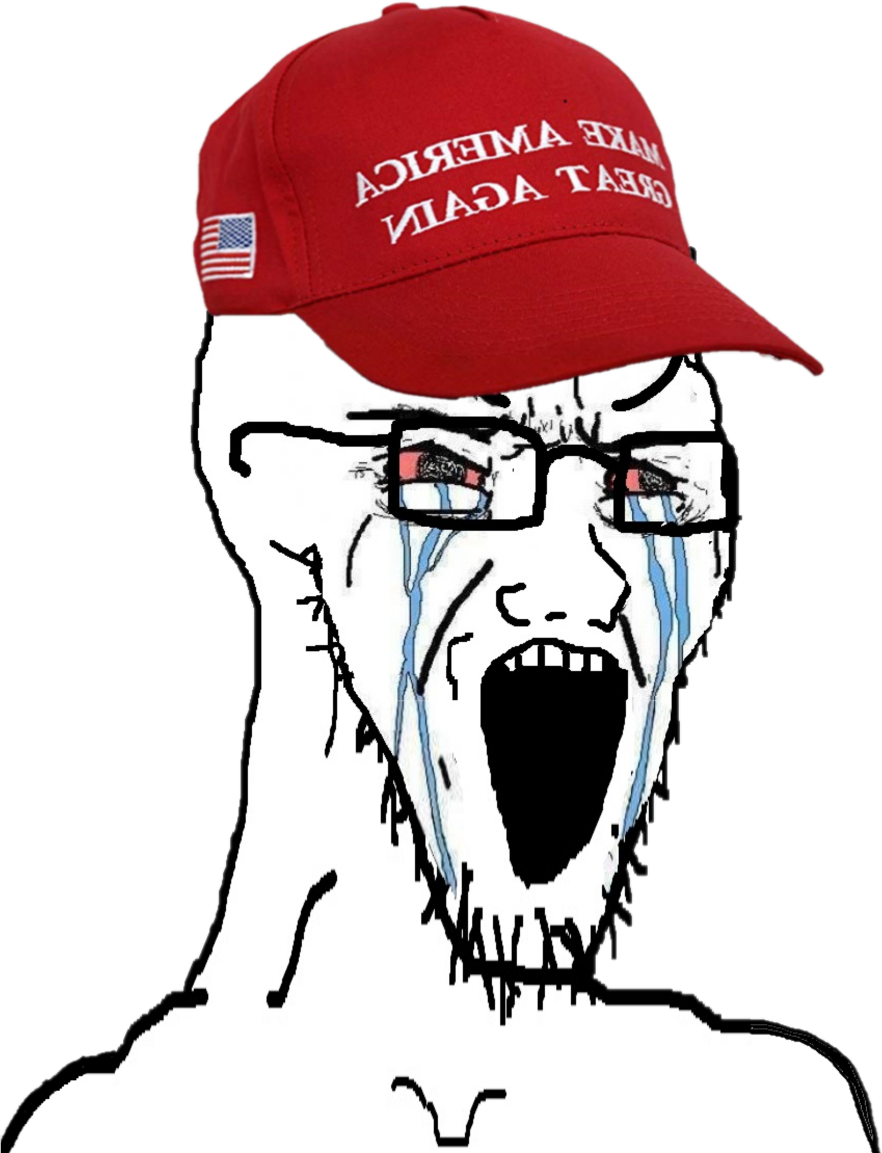
Label: 5_Soyjak